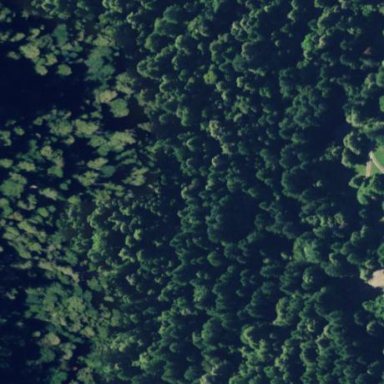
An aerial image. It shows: Forest area.